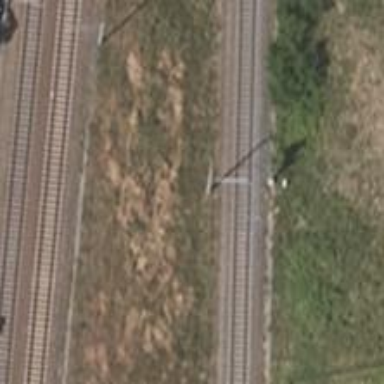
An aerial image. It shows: Railway signal.